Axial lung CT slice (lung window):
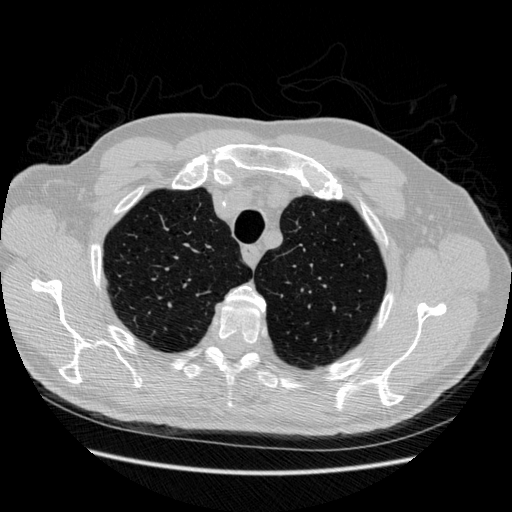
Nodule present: no